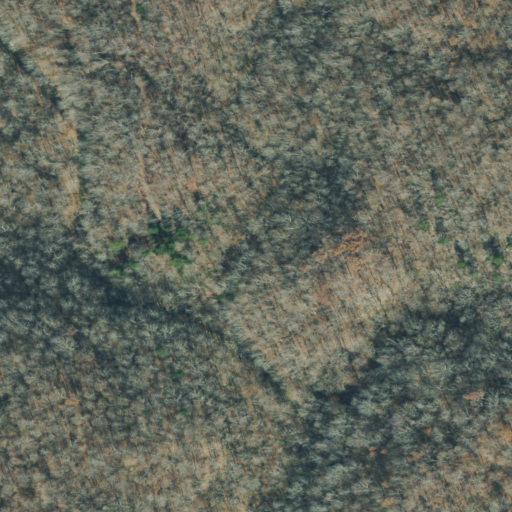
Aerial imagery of valley in Tennessee named Poplar Hollow containing only deciduous forest